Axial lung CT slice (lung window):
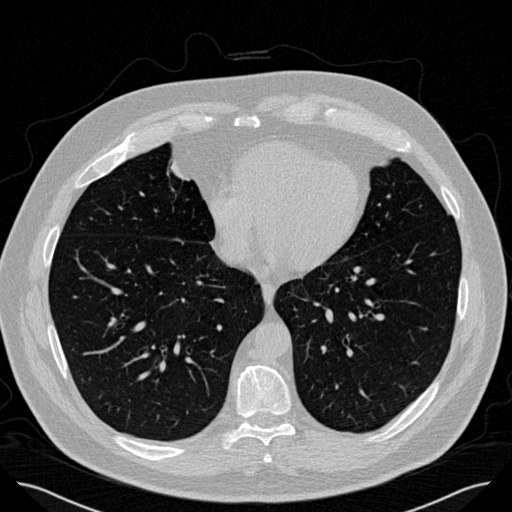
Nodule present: no